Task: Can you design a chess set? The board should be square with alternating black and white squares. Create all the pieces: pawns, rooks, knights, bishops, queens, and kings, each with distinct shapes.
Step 1171:
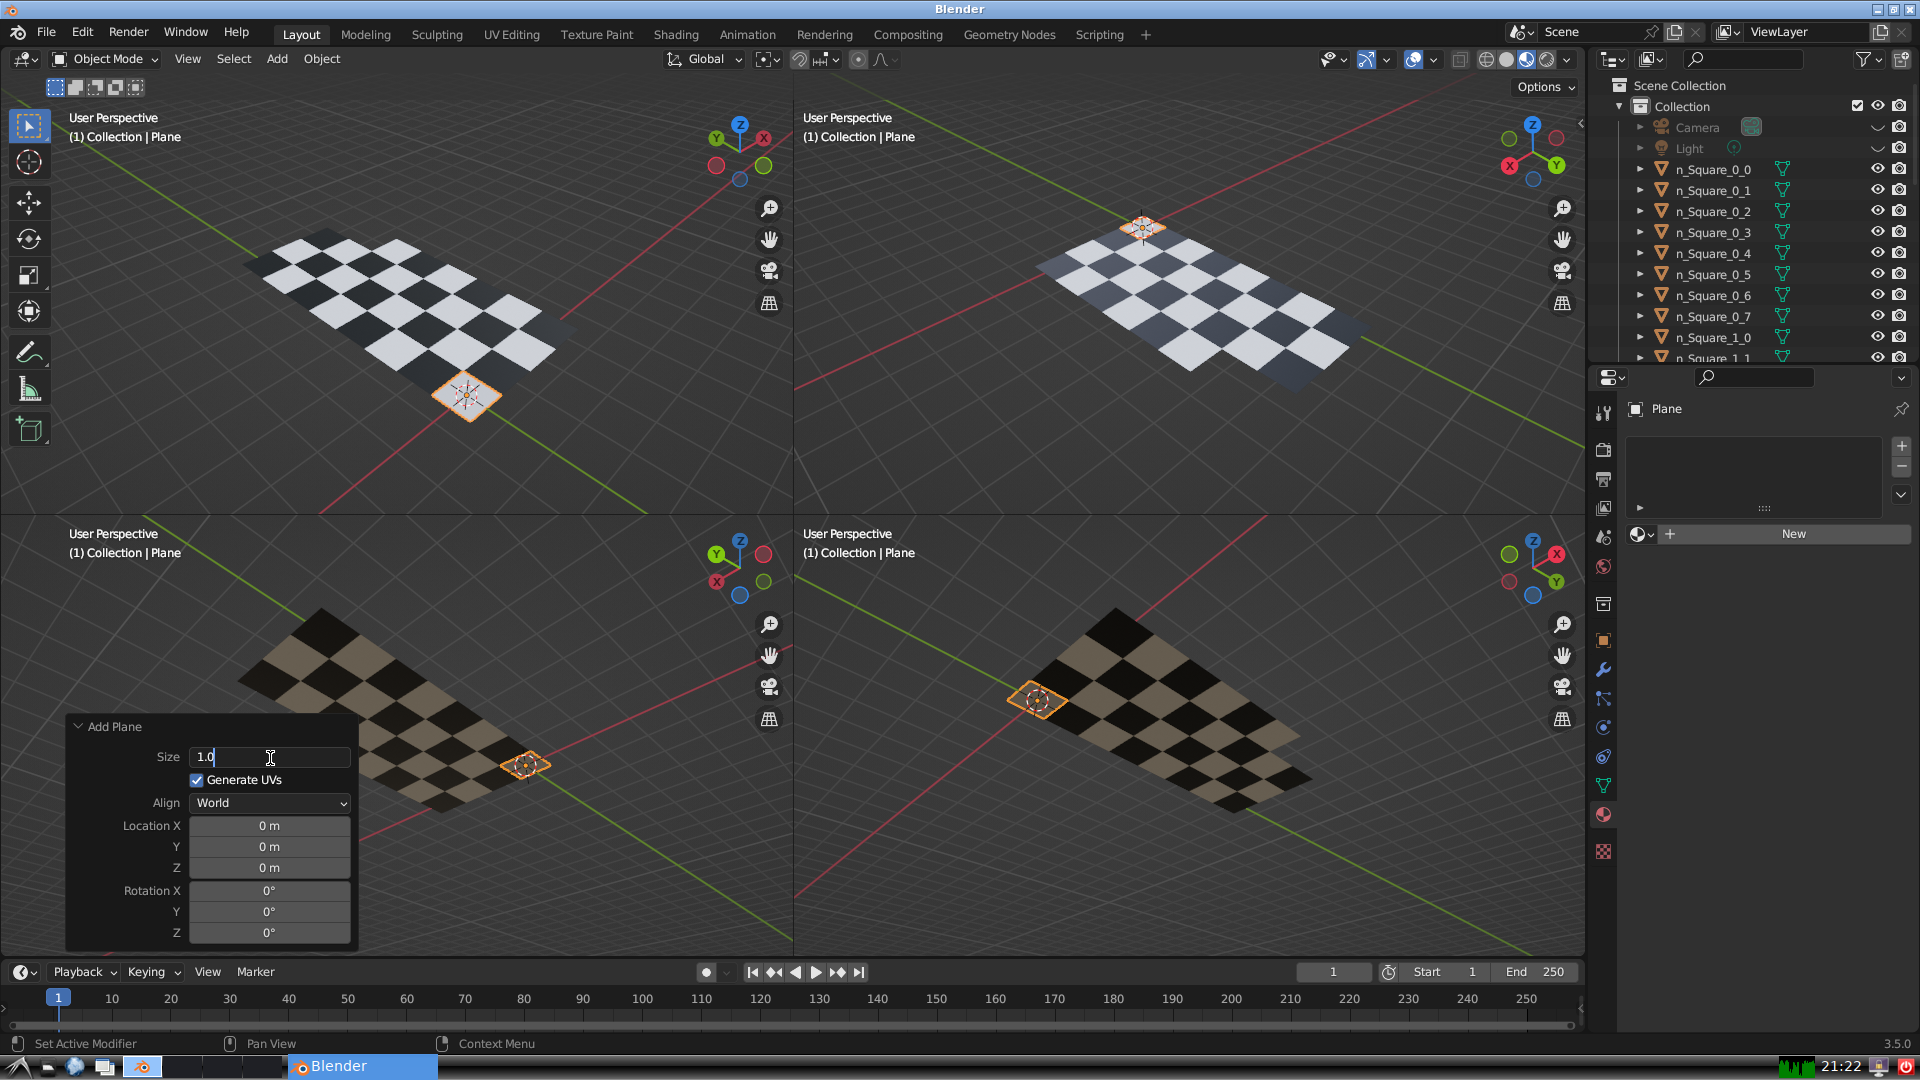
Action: {"key_press": ['Return']}